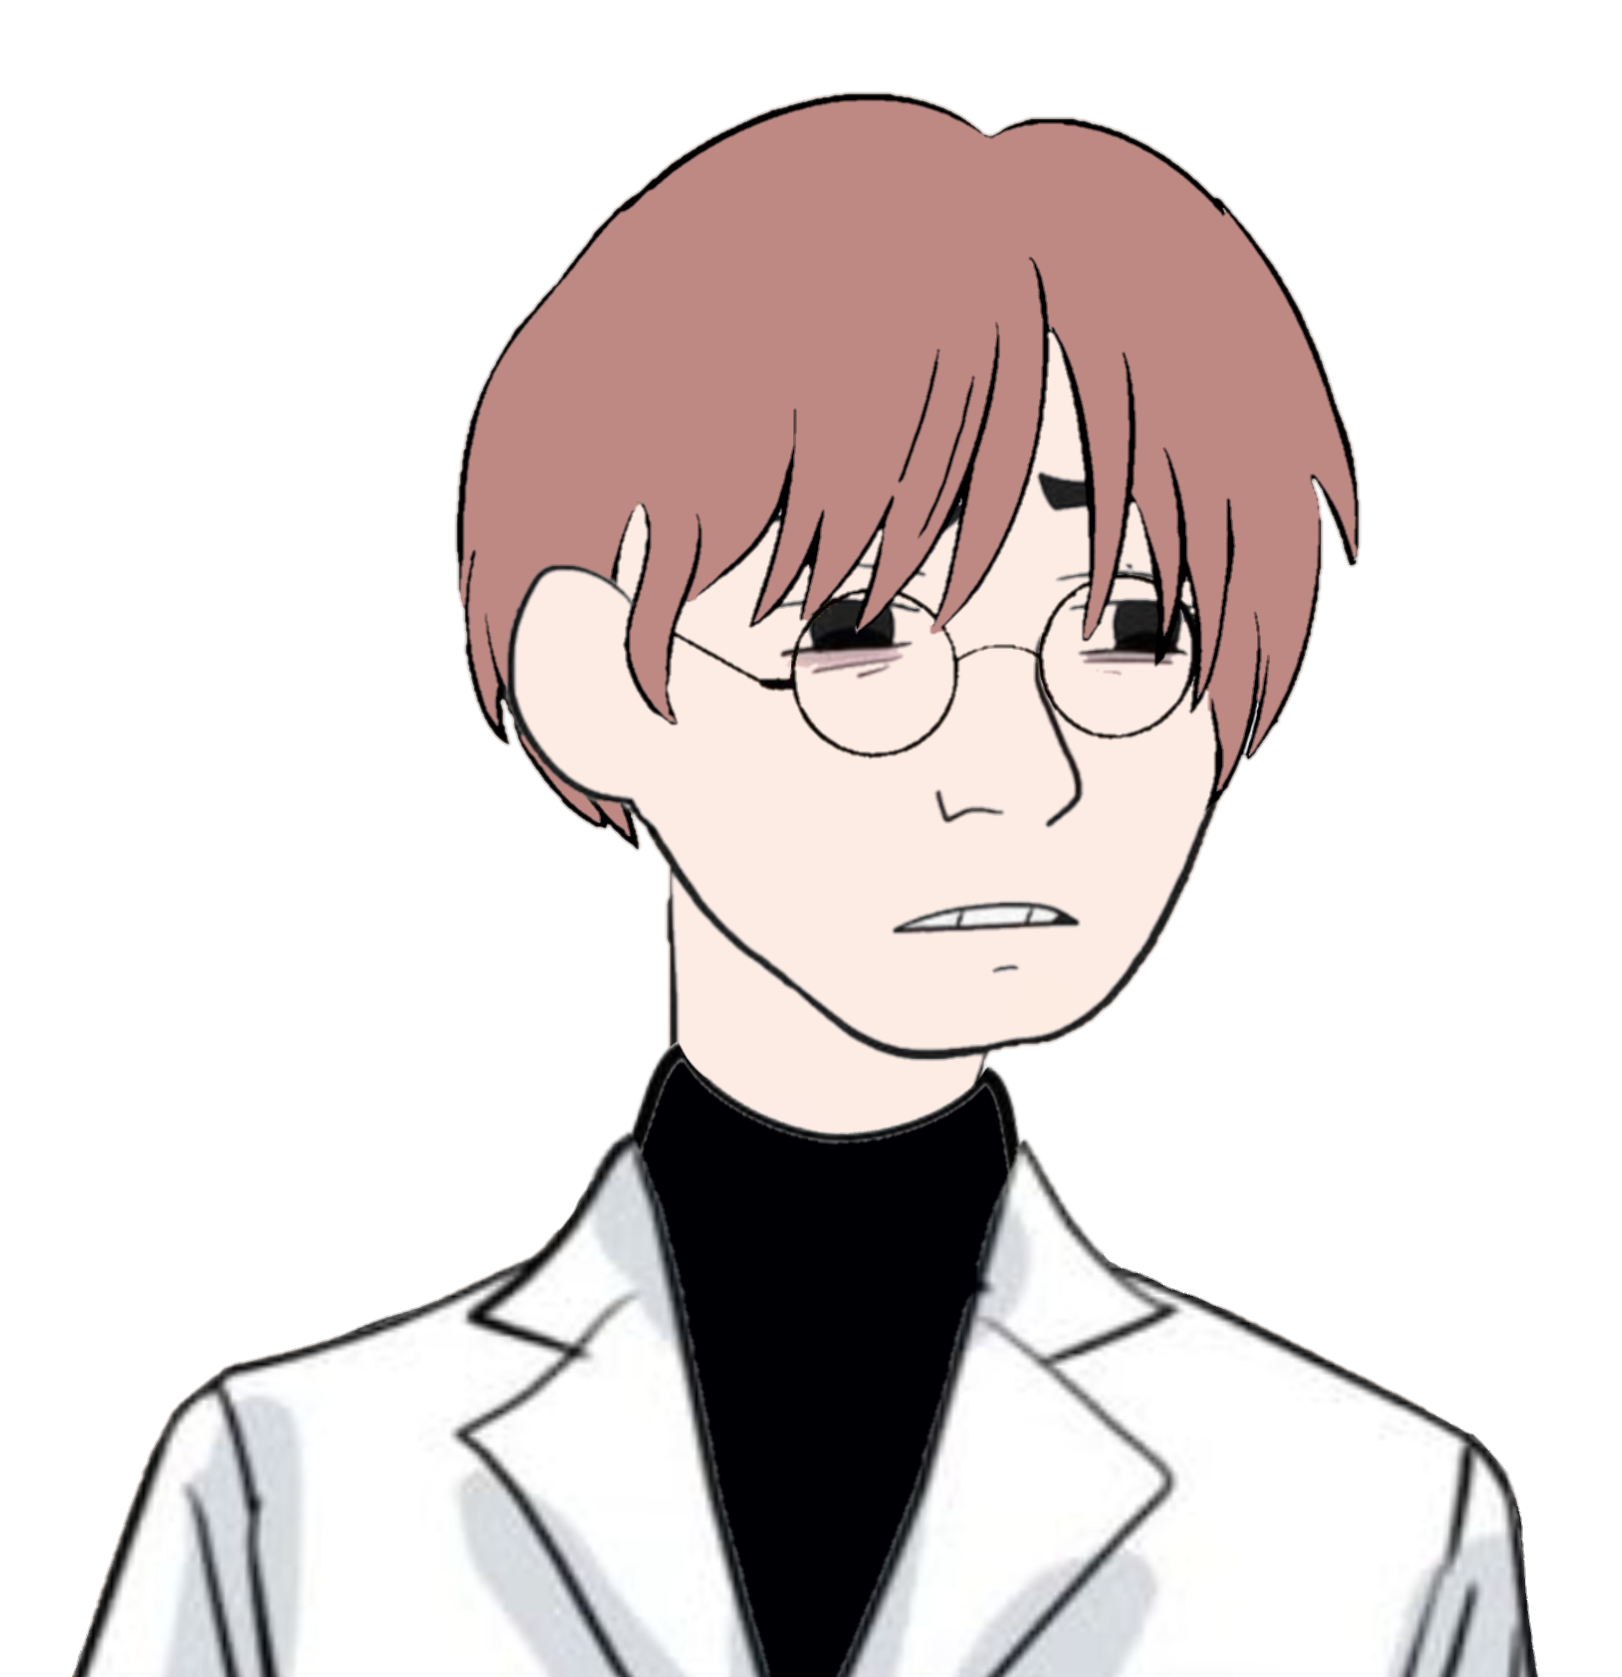
Label: 5_Twinkjak